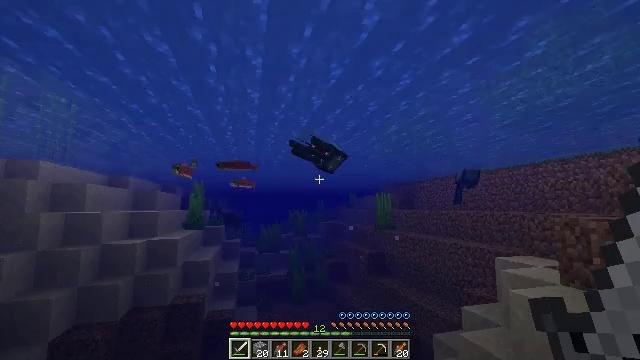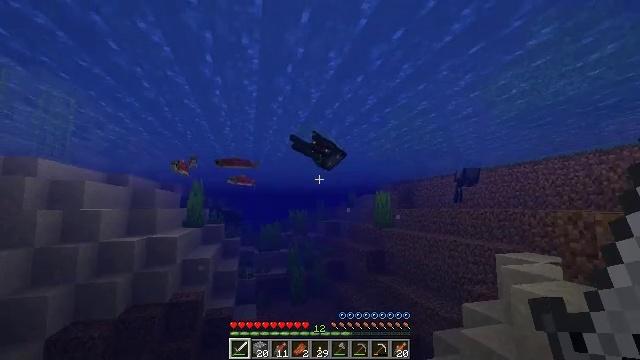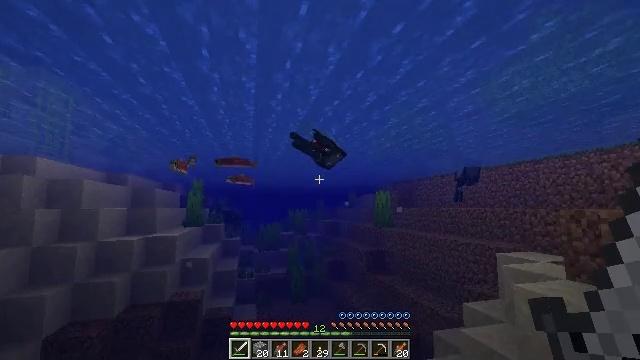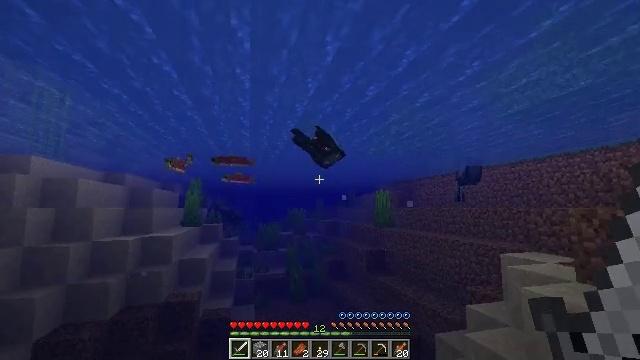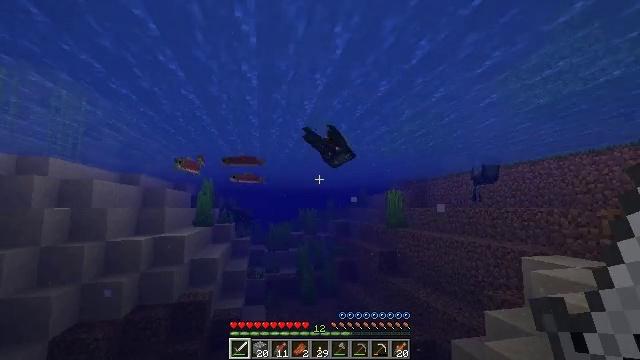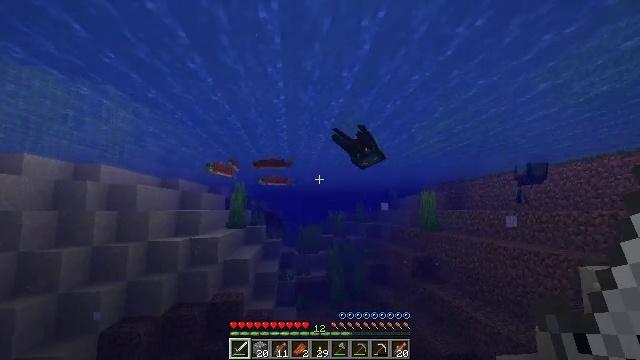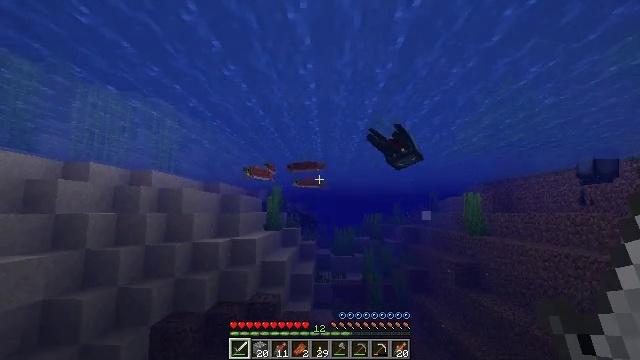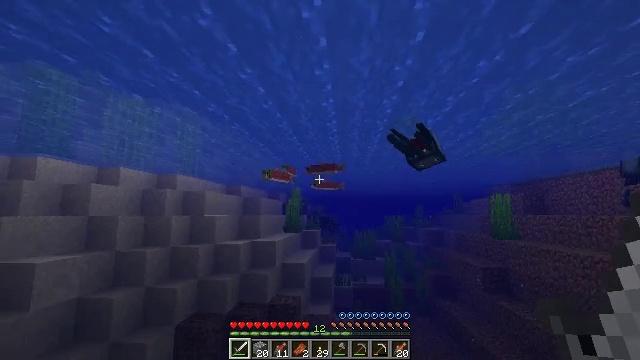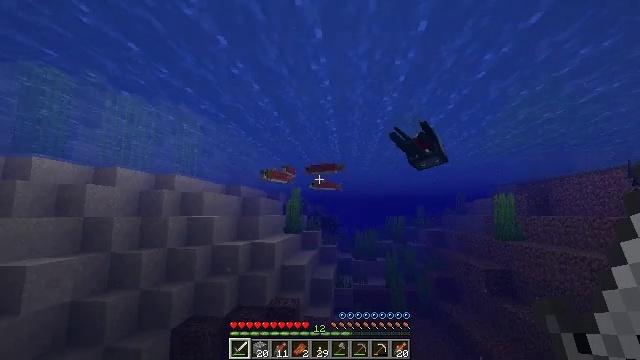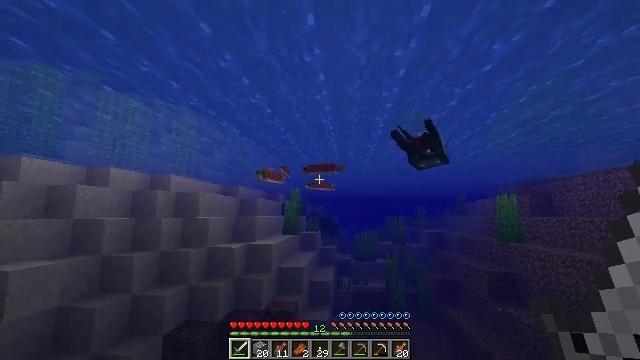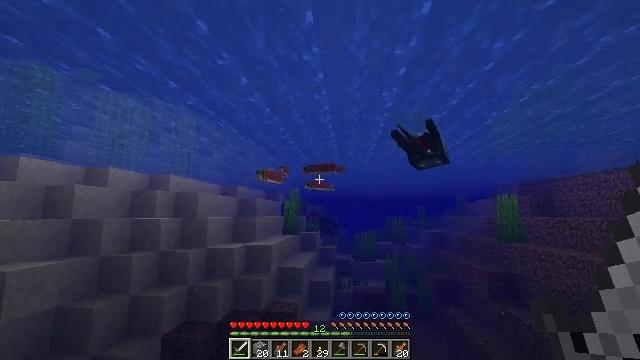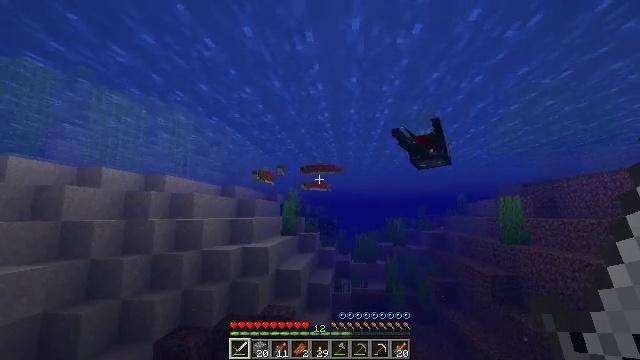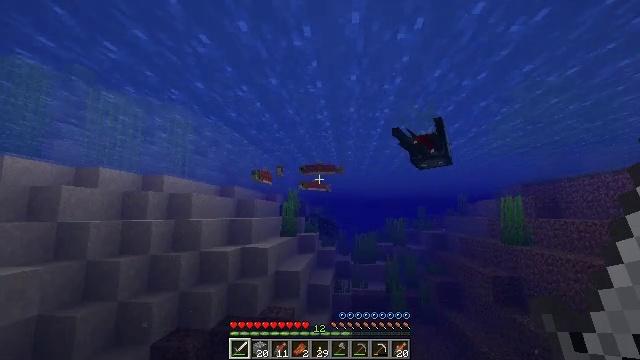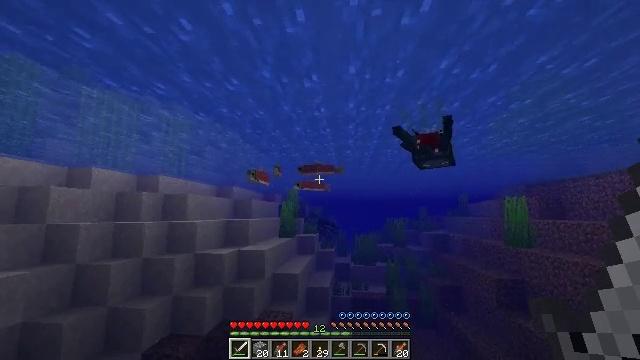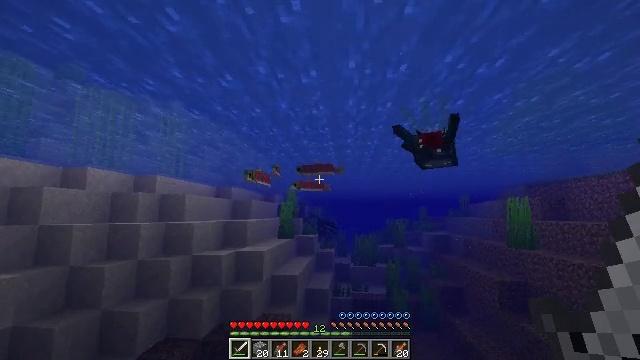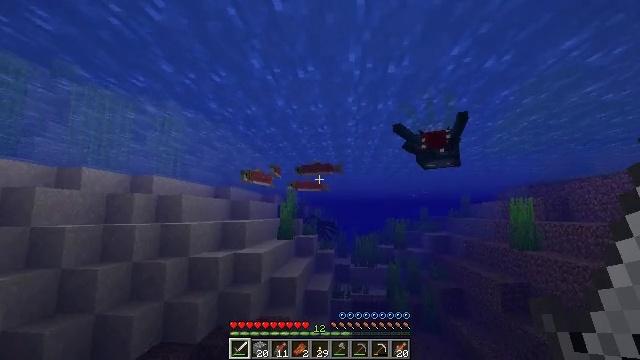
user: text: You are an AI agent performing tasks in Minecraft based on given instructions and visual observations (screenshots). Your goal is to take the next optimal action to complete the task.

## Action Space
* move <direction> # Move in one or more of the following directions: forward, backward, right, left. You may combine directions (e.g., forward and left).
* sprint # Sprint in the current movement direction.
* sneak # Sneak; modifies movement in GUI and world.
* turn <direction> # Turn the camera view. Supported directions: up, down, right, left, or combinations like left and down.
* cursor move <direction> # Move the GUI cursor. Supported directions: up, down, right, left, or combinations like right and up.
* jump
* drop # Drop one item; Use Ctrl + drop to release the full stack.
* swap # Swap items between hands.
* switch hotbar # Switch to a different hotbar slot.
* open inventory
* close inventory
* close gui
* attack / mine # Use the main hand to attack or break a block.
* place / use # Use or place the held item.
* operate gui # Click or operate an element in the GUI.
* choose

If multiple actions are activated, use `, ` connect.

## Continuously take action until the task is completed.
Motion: motion action
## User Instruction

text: Hunt a salmon.
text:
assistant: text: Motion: move forward, sprint
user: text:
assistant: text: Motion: move forward
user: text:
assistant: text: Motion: move forward
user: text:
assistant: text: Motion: move forward, turn left
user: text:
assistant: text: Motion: move forward, turn left
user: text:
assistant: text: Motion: move forward, turn left
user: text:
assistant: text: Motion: move forward, turn left
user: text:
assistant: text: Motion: move forward
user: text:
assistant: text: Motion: move forward
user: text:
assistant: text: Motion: move forward
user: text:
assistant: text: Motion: move forward
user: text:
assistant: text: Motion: move forward
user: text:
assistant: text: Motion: move forward
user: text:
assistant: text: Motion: move forward
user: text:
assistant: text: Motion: move forward
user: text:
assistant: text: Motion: move forward
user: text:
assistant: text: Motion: move forward
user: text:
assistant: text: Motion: move forward
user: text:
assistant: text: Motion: move forward
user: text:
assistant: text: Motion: move forward
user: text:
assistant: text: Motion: move forward
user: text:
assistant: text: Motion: move forward, turn left
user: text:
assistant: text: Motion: move forward
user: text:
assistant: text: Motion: move forward, turn left
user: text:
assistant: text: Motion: move forward
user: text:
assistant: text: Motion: move forward
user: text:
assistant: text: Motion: move forward
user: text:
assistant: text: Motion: move forward
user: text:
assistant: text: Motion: move forward
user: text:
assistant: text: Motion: move forward